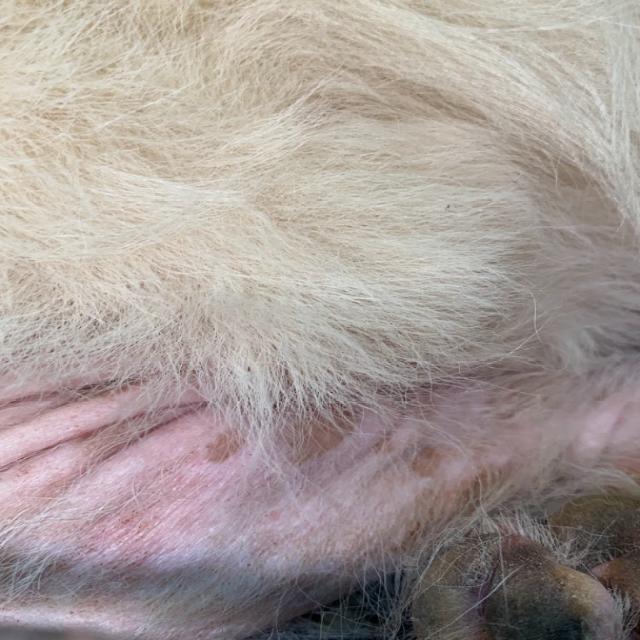
Canine demodicosis (Demodex mange) — caused by Demodex canis mites. Presents with alopecia, follicular papules, pustules, and comedones. Often localized on face and forelimbs.